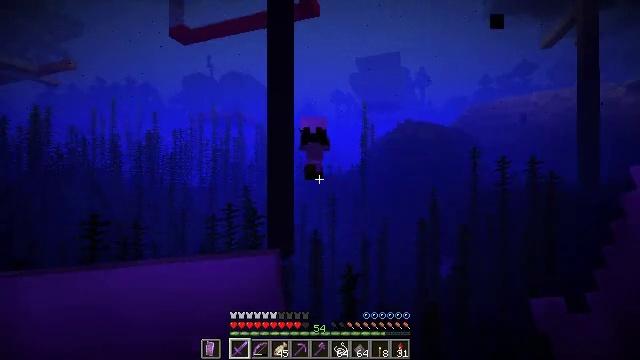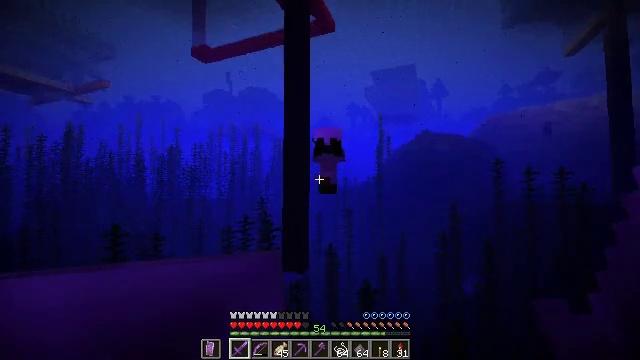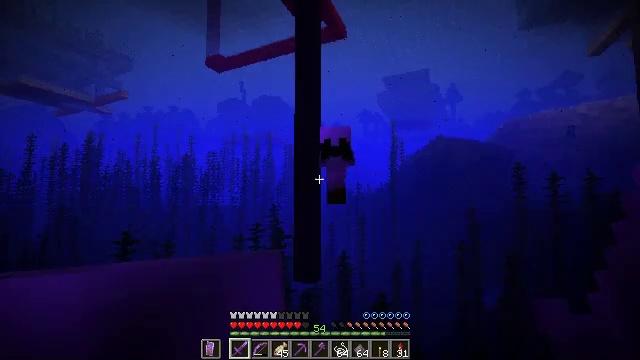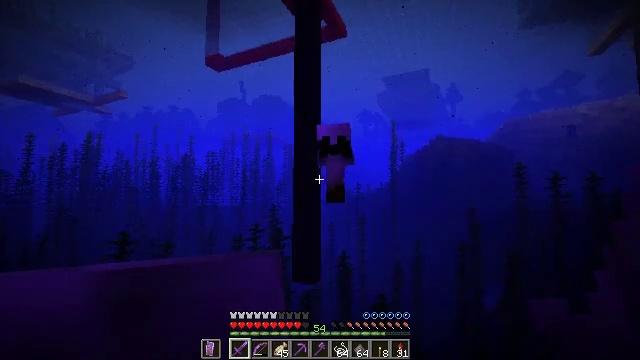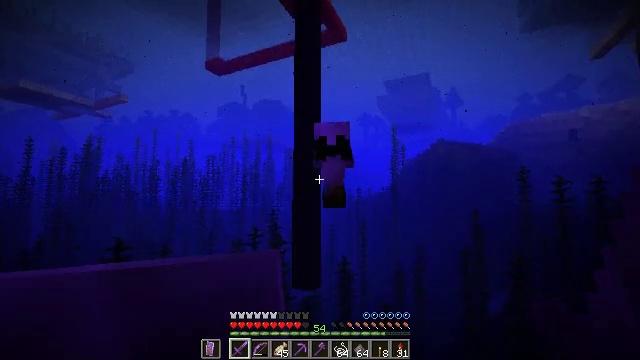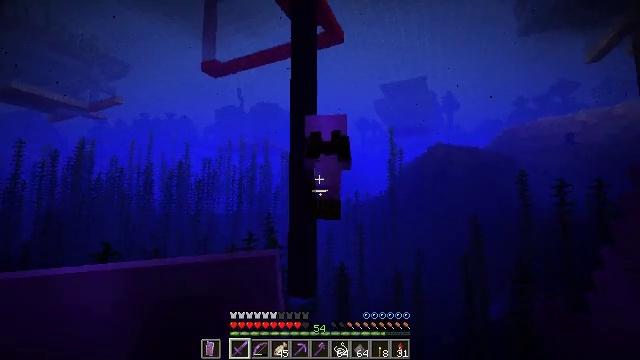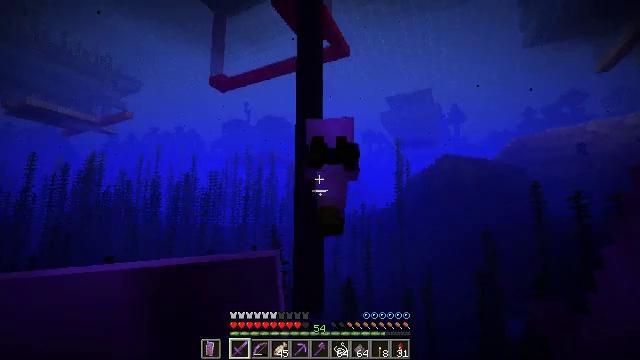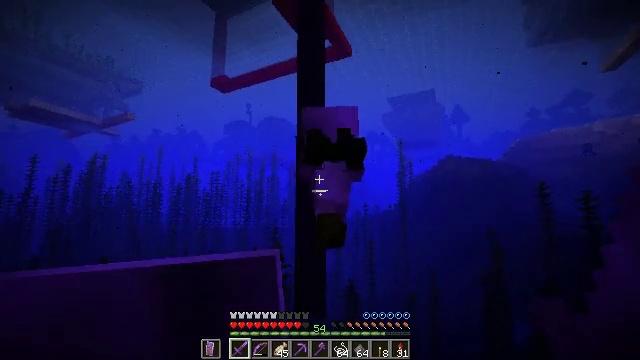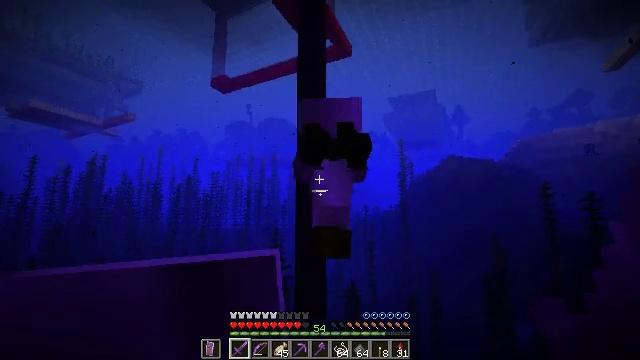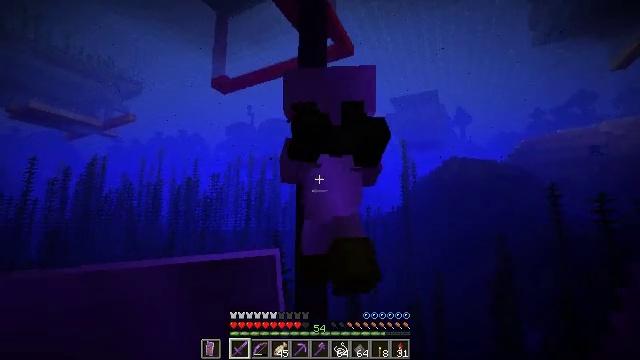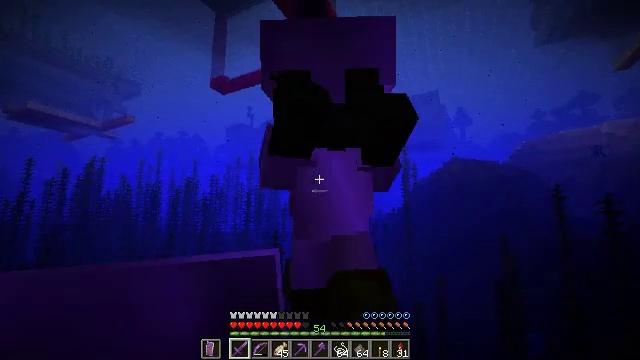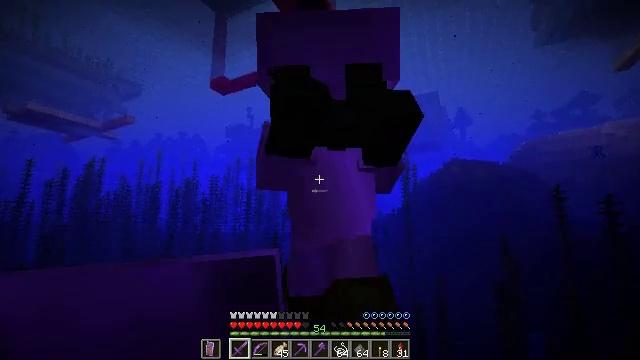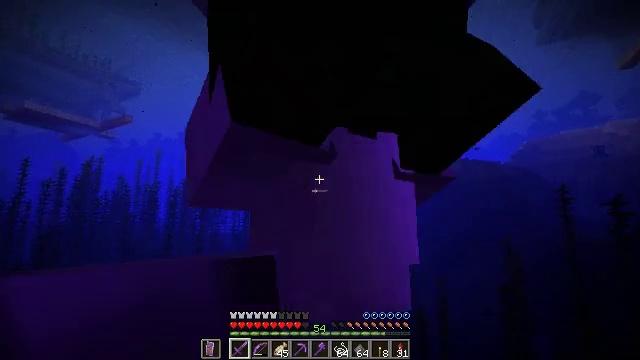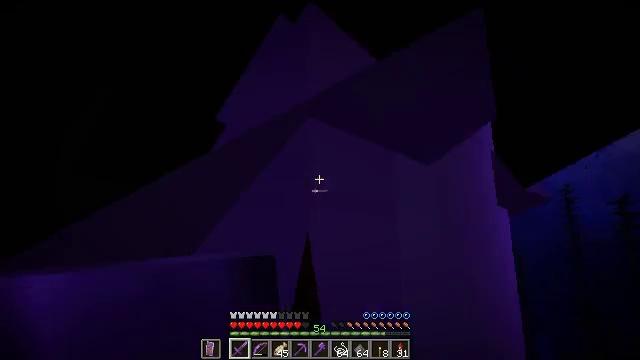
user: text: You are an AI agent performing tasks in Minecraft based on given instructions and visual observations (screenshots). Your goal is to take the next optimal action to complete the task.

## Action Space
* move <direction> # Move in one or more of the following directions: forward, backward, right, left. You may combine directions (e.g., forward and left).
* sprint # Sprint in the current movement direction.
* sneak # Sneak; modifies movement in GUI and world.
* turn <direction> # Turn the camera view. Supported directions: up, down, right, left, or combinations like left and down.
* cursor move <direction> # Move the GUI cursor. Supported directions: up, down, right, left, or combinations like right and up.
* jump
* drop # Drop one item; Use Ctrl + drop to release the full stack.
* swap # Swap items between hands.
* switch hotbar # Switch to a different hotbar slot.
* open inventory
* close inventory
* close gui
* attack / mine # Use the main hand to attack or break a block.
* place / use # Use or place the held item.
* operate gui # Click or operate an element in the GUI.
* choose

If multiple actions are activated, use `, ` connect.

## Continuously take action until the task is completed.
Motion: motion action
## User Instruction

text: Eliminate the undead.
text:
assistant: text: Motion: move forward, sprint, turn left and up
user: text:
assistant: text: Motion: move forward, sprint, turn left and up
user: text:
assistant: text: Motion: move forward, sprint
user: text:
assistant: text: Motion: move forward, sprint
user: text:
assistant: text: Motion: move forward, sprint
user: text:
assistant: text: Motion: move forward, sprint, turn left and up
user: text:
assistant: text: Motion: move forward, sprint
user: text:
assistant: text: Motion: move forward, sprint
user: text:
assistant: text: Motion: move forward, sprint, attack / mine
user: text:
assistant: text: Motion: move forward, sprint, attack / mine
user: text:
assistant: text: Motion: move forward, sprint, attack / mine
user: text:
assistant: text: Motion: move forward, sprint, attack / mine
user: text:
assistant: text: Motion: move forward, sprint, attack / mine
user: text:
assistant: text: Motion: sprint, attack / mine